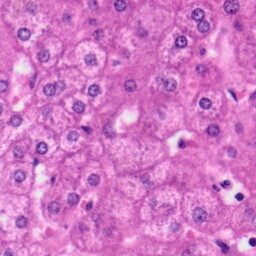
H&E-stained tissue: Liver